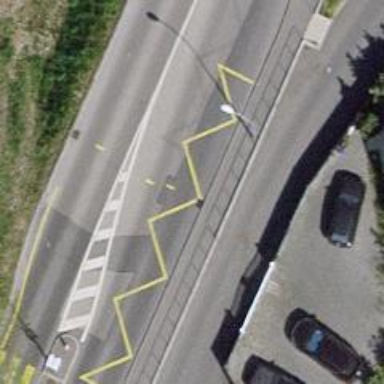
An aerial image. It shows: Asphalt platform for public transport.